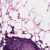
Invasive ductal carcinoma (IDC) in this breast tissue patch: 1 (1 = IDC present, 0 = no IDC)